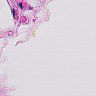
Metastatic tissue present: no